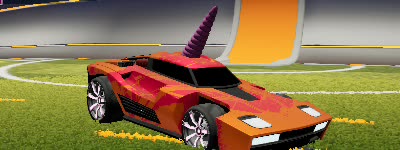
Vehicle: breakout